Question: I need to have jqGrid with subgrid, in which I will be loading all jqGrid data (both parent & subgrids) from single stored procedure. Wherein my SP is returning me the table with following columns.
'''
Login | ReadingID | Role | Update Time | Comments
'''
I want to show Login name in Parent jqGrid. This will be the only column in parent Grid.
& for each of this record I need to have subgrid showing Reading ID records corresponding to that Login. The Reading ID may have repeated entries for any Login. There is one to many cardinality between Login & ReadingID. Now I want to show distinct Reading ID count & UpdateTime count for each Login in subGrid footer. & further I want to have total of all this subgrids footer totals in footer of Parent Grid.
I hope the requirement is clear enough. Did anybody have implemented such jqGrid or created demo.

I am using the grid definition as follows
'''
mygrid = $("#RptDocRelease");
// create the grid without filling it (datatype: "local")
mygrid.jqGrid({
datatype: 'local',// to revent initial loading of the grid
postData: {
FromDate: function () { return $("#FromDate").val(); },
ToDate: function () { return $("#ToDate").val(); }
},
url: '@Url.Action("DocReleaseProductivityList", "Reports")',
jsonReader: { repeatitems: false, root: "DocRows" },
colNames: ['@VirtuOxAdmin.DocReleaseProductivity_Grid_RptDocRelease_Login'],
colModel: [{ name: 'Login', index: 'Login', }],
idPrefix: mainGridPrefix,
subGrid: true,
gridview: true,
viewrecords: true,
pgbuttons: false, pginput: false,
recordtext: 'Total Rows:{2}',
emptyrecords: 'Total Rows:0',
pager: '#LogPager',
caption: '@VirtuOxAdmin.DocReleaseProductivity_Grid_RptDocRelease_Title',
height: 'auto',
width: 770,
userDataOnFooter: true,
hidegrid: false,
headertitles: true,
loadError: function (xhr, status, error) {
alert(status + " " + error);
},
beforeProcessing: function (data) {
var rows = data.DocRows, l = rows.length, i, item, subgrids = {};
for (i = 0; i < l; i++) {
item = rows[i];
if (item.id) {
subgrids[item.id] = item.ReadingList;
}
}
data.userdata = subgrids;
},
subGridRowExpanded: function (subgridDivId, rowId) {
var $subgrid = $("<table id='" + subgridDivId + "_t'></table>"),
pureRowId = $.jgrid.stripPref(mainGridPrefix, rowId),
subgrids = $(this).jqGrid("getGridParam", "userData");
$subgrid.appendTo("#" + $.jgrid.jqID(subgridDivId));
$subgrid.jqGrid({
datatype: "local",
data: subgrids[pureRowId],
jsonReader: { repeatitems: false },
colNames: ['@VirtuOxAdmin.DocReleaseProductivity_Grid_RptDocRelease_ReadingID',
'@VirtuOxAdmin.DocReleaseProductivity_Grid_RptDocRelease_Role',
'@VirtuOxAdmin.DocReleaseProductivity_Grid_RptDocRelease_UpdateTime',
'@VirtuOxAdmin.DocReleaseProductivity_Grid_RptDocRelease_Comments'
],
colModel: [
{ name: 'ReadingID', index: 'ReadingID', width: 80, fixed: true, sorttype: "integer" },
{ name: 'Role', index: 'Role', width: 100, fixed: true },
{
name: 'UpdateTime', index: 'UpdateTime', width: 80, fixed: true, sorttype: "date", formatter: "date",
formatoptions: { srcformat: "m/d/Y h:i:s", newformat: "m/d/Y h:i:s A" }
},
{ name: 'Comments', index: 'Comments' }
],
cmTemplate: { align: 'center', sorttable: false, cellattr: function () { return 'style="white-space: normal!important;' } },
height: 'auto',
width: '100%',
hidegrid: false,
viewrecords: true,
pgbuttons: false, pginput: false,
recordtext: 'Total Rows:{2}',
emptyrecords: 'Total Rows:0',
pager: rowId + '_Pager',
userDataOnFooter: true,
headertitles: true,
gridview: true,
loadError: function (xhr, status, error) {
alert(status + " " + error);
},
gridview: true,
idPrefix: rowId + "_"
});
$("#" + rowId + "_Pager").navGrid('#LogPager', { edit: false, add: false, del: false, search: false, refresh: false })
}
});
mygrid.navGrid('#LogPager', { edit: false, add: false, del: false, search: false, refresh: false })
.closest(".ui-jqgrid").hide();
'''
& Server data will be returned in following structure
'''
public struct JQGridResult
{
public int page;
public int total;
public int records;
public List<ReportData> DataRows;
public List<DocRelease> DocRows;
public object userdata;
}
public struct DocRelease
{
public string Login { set; get; }
public List<Readings> ReadingList { set; get; }
public object userdata;
}
public struct Readings
{
public int ReadingID { set; get; }
public string Role { set; get; }
public DateTime UpdateTime { set; get; }
public string Comments { set; get; }
}
'''
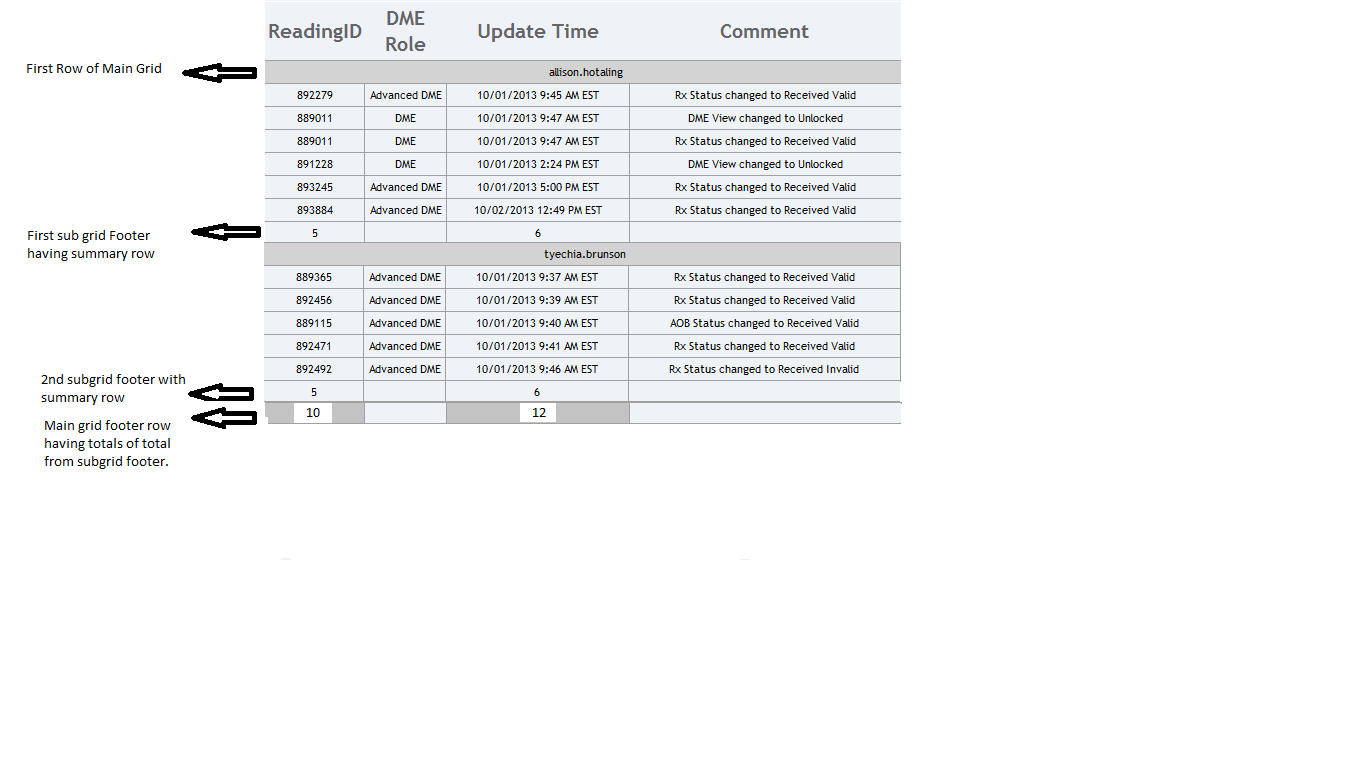
Answer: It seems me the mostly easy to use 'userdata' together with 'userDataOnFooter: true' option for the main grid and subgrids (see <URL> and many other provide examples of loading of whole grid together with subgrid at once. You can use 'loadonce: true' to simplify the loading. I think that you will be able to implement your requirements based on the referenced answers. Don't forget to use 'idPrefix' option in subgrids.
: After you post the picture with your data I think that you should use grouping instead of subgrids. You can still use 'footerrow: true' and 'userDataOnFooter: true' options to set total footer row. I just get <URL> which display the data which have the same structure like you need: